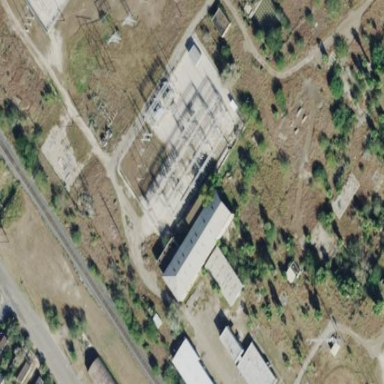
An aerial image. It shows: Fence surrounds transmission level power substation.